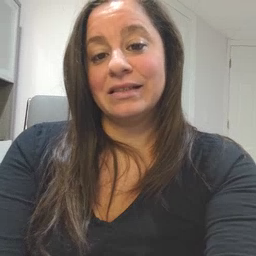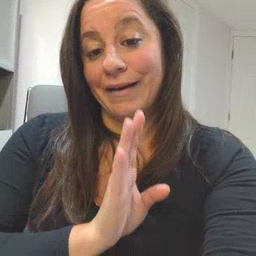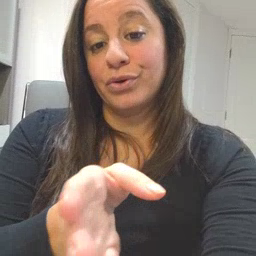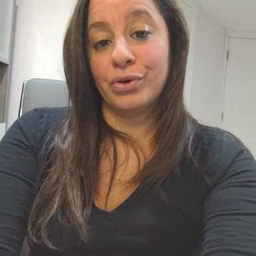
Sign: after